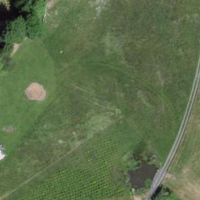
EUNIS habitat code: 24
Species observed at this site:
Stellaria graminea